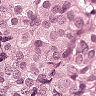
Metastatic tissue present: yes